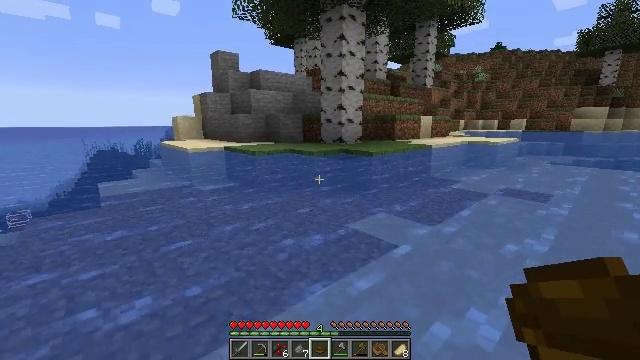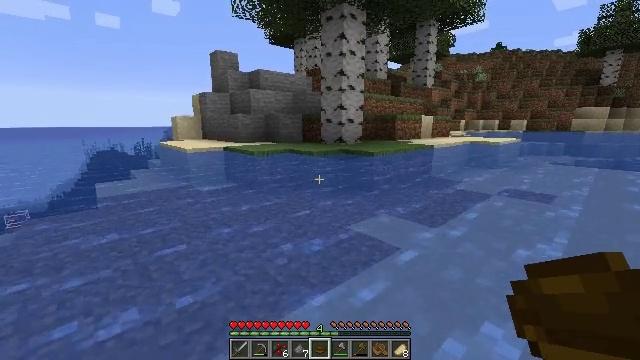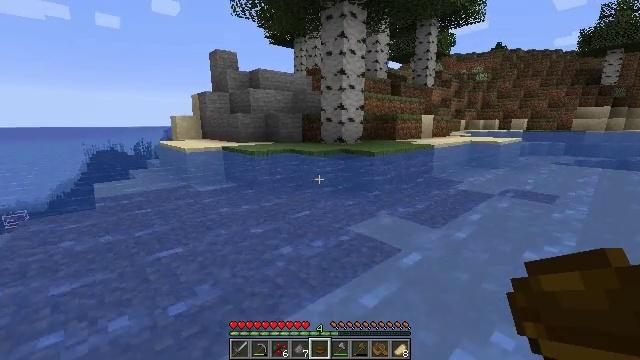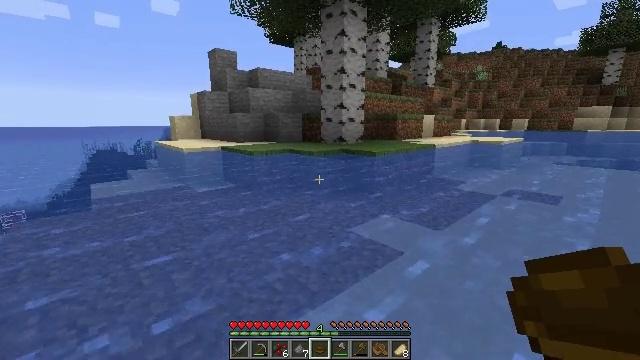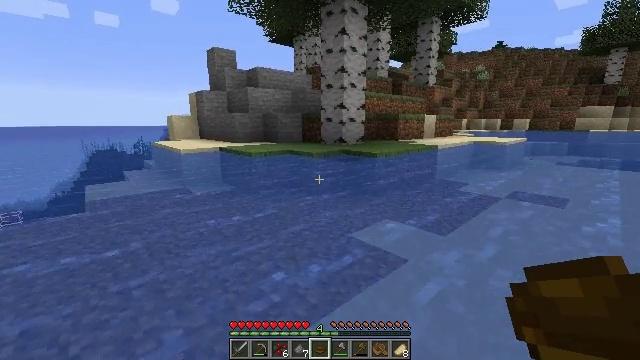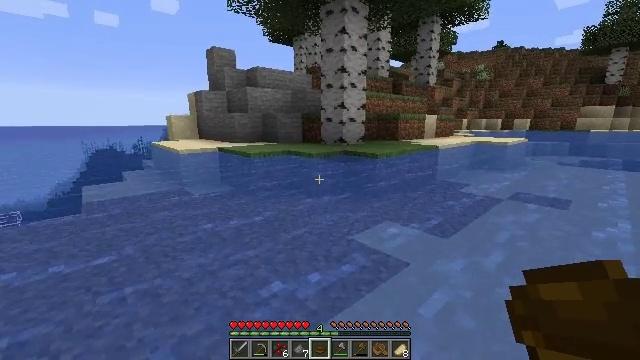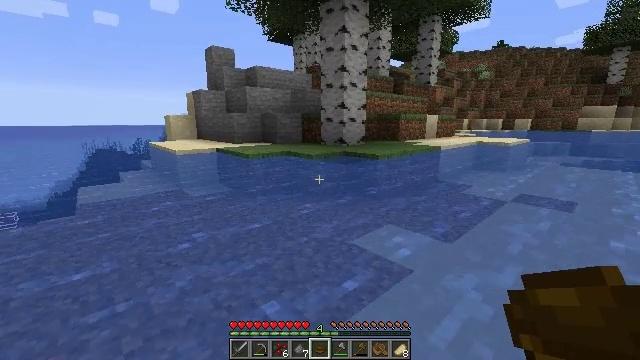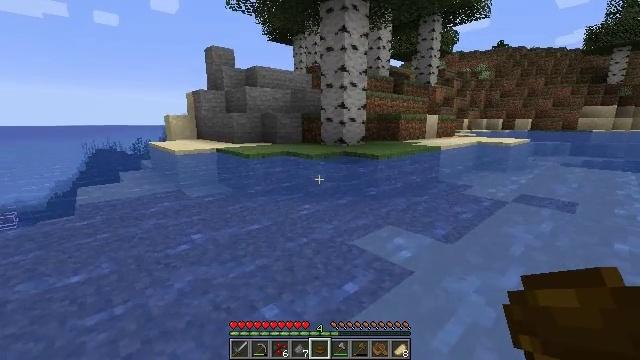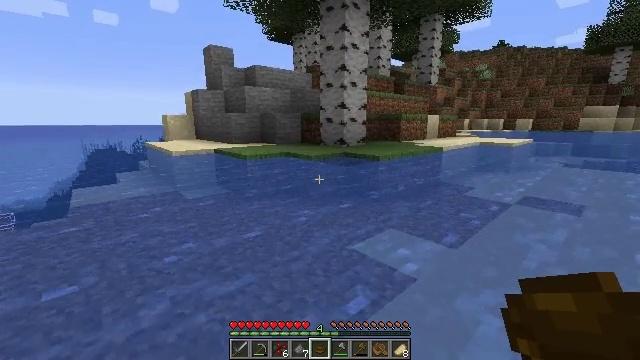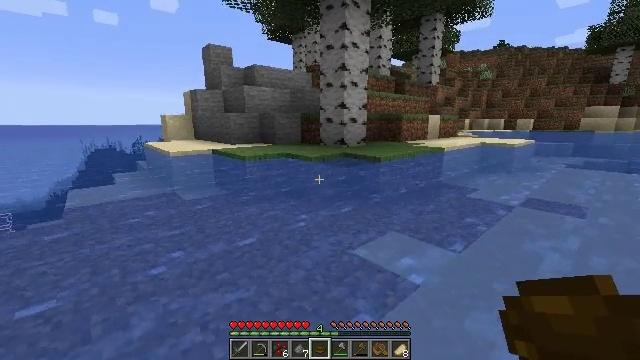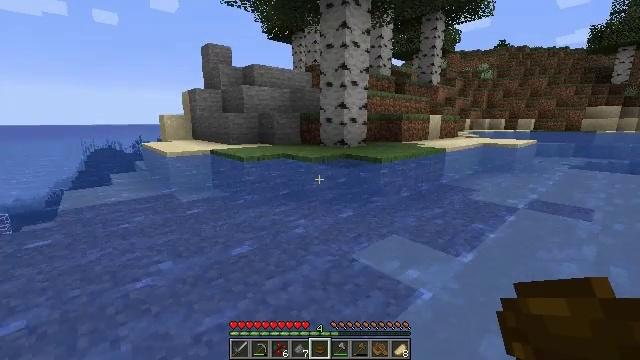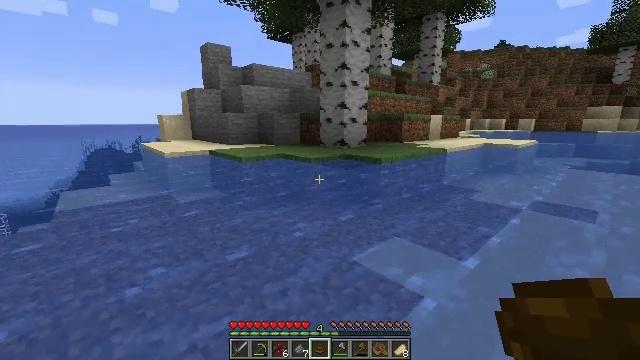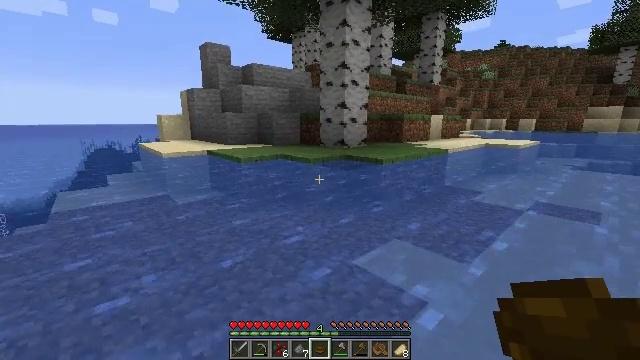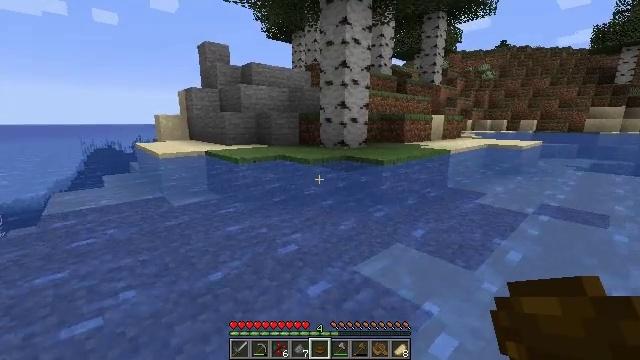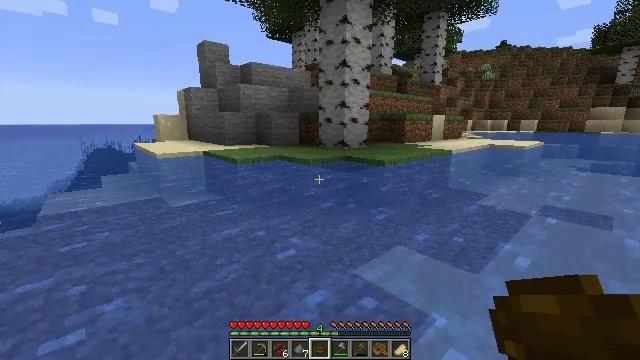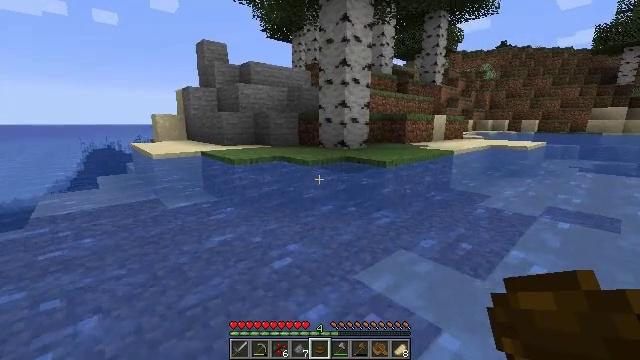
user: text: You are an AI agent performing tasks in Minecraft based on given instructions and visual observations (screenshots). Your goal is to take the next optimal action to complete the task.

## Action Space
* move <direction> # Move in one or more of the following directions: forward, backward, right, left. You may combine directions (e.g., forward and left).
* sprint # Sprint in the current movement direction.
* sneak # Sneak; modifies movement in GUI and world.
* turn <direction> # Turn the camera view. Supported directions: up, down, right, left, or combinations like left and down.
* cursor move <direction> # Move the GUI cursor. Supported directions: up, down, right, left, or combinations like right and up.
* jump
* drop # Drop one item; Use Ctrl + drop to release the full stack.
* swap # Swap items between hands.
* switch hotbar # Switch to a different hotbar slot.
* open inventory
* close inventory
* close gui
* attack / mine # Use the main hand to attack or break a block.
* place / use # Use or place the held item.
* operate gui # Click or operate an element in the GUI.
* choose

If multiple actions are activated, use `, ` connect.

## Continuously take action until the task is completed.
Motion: motion action
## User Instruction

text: Drop a bowl.
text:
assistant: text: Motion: move forward, sprint
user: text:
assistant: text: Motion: move forward, sprint
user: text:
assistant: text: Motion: move forward, sprint
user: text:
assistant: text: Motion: move forward, sprint
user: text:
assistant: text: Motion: move forward, sprint
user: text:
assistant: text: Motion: move forward, sprint
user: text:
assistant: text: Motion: move forward, sprint
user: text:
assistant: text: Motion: move forward, sprint
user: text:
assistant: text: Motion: move forward, sprint
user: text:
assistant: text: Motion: move forward, sprint
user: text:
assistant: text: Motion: move forward, sprint
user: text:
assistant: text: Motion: move forward, sprint
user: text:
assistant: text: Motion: move forward, sprint
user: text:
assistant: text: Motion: move forward, sprint
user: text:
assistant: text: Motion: move forward, sprint
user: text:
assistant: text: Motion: move forward, sprint
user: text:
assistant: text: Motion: move forward, sprint
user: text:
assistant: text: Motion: move forward, sprint
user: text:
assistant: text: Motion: move forward, sprint
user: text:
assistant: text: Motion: move forward, sprint
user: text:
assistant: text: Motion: move forward, sprint
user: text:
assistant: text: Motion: move forward, sprint
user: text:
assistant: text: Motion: move forward, sprint
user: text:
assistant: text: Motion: move forward, sprint
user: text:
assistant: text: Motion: move forward, sprint
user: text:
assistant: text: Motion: move forward, sprint
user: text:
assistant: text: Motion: move forward, sprint
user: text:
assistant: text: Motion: move forward, sprint
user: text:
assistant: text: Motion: move forward, sprint
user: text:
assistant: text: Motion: move forward, sprint, turn left